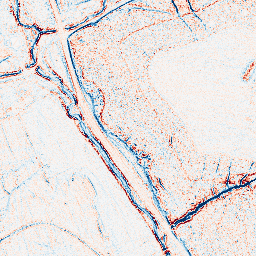
Category: edge_preserving
Decomposition family: anisotropic_diffusion
Decomposition parameters: iterations: 5
kappa: 50
gamma: 0.1
Upsampling method: lanczos
Upsampling parameters: scale: 4
Upsampling scale: 4